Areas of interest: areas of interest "People's Square Sports Park"
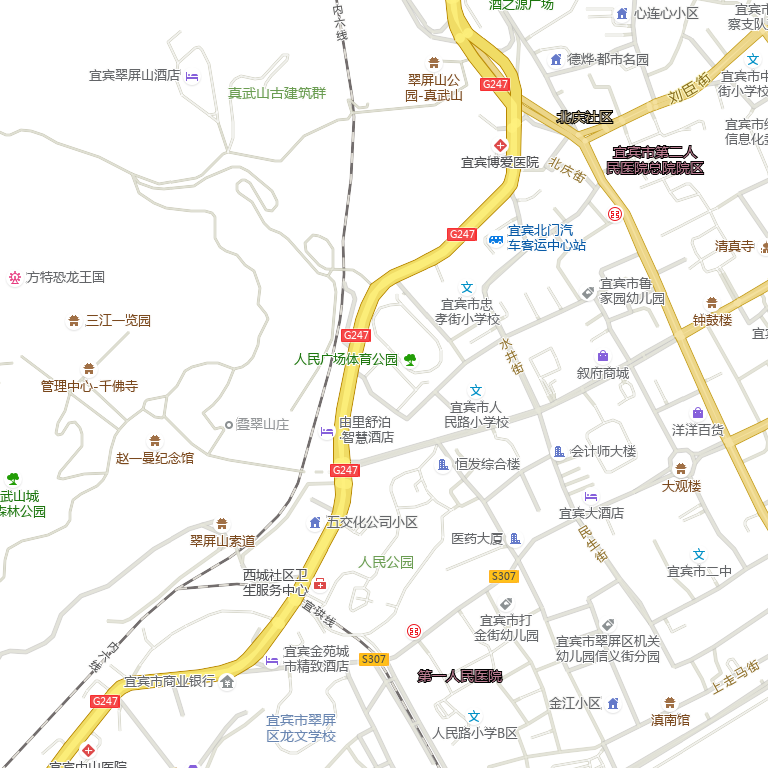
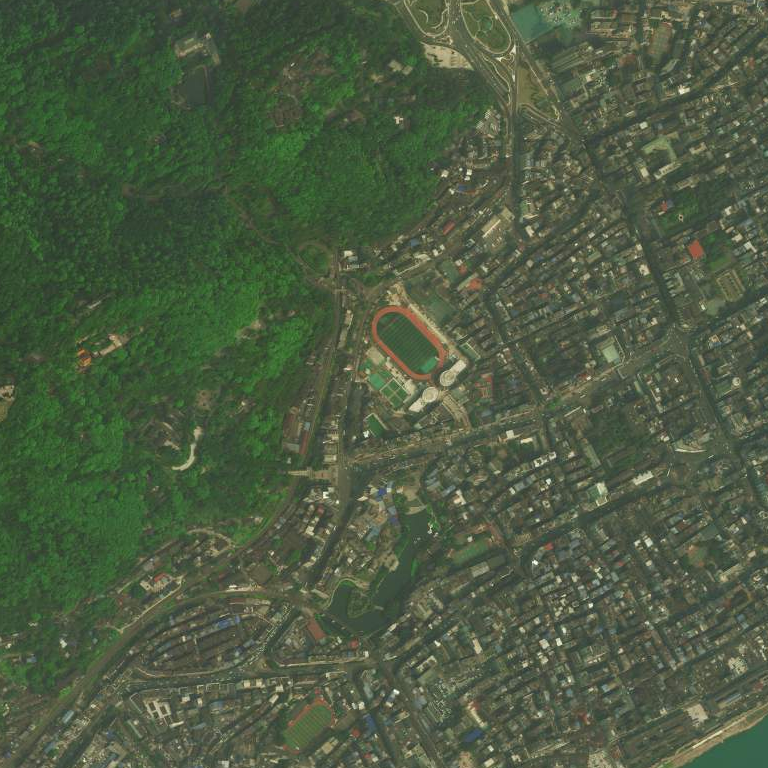